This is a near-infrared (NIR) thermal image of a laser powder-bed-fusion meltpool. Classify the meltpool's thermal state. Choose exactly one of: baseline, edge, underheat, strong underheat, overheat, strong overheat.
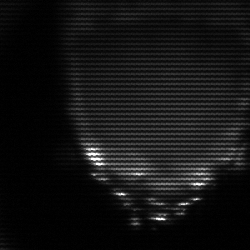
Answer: edge